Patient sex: F
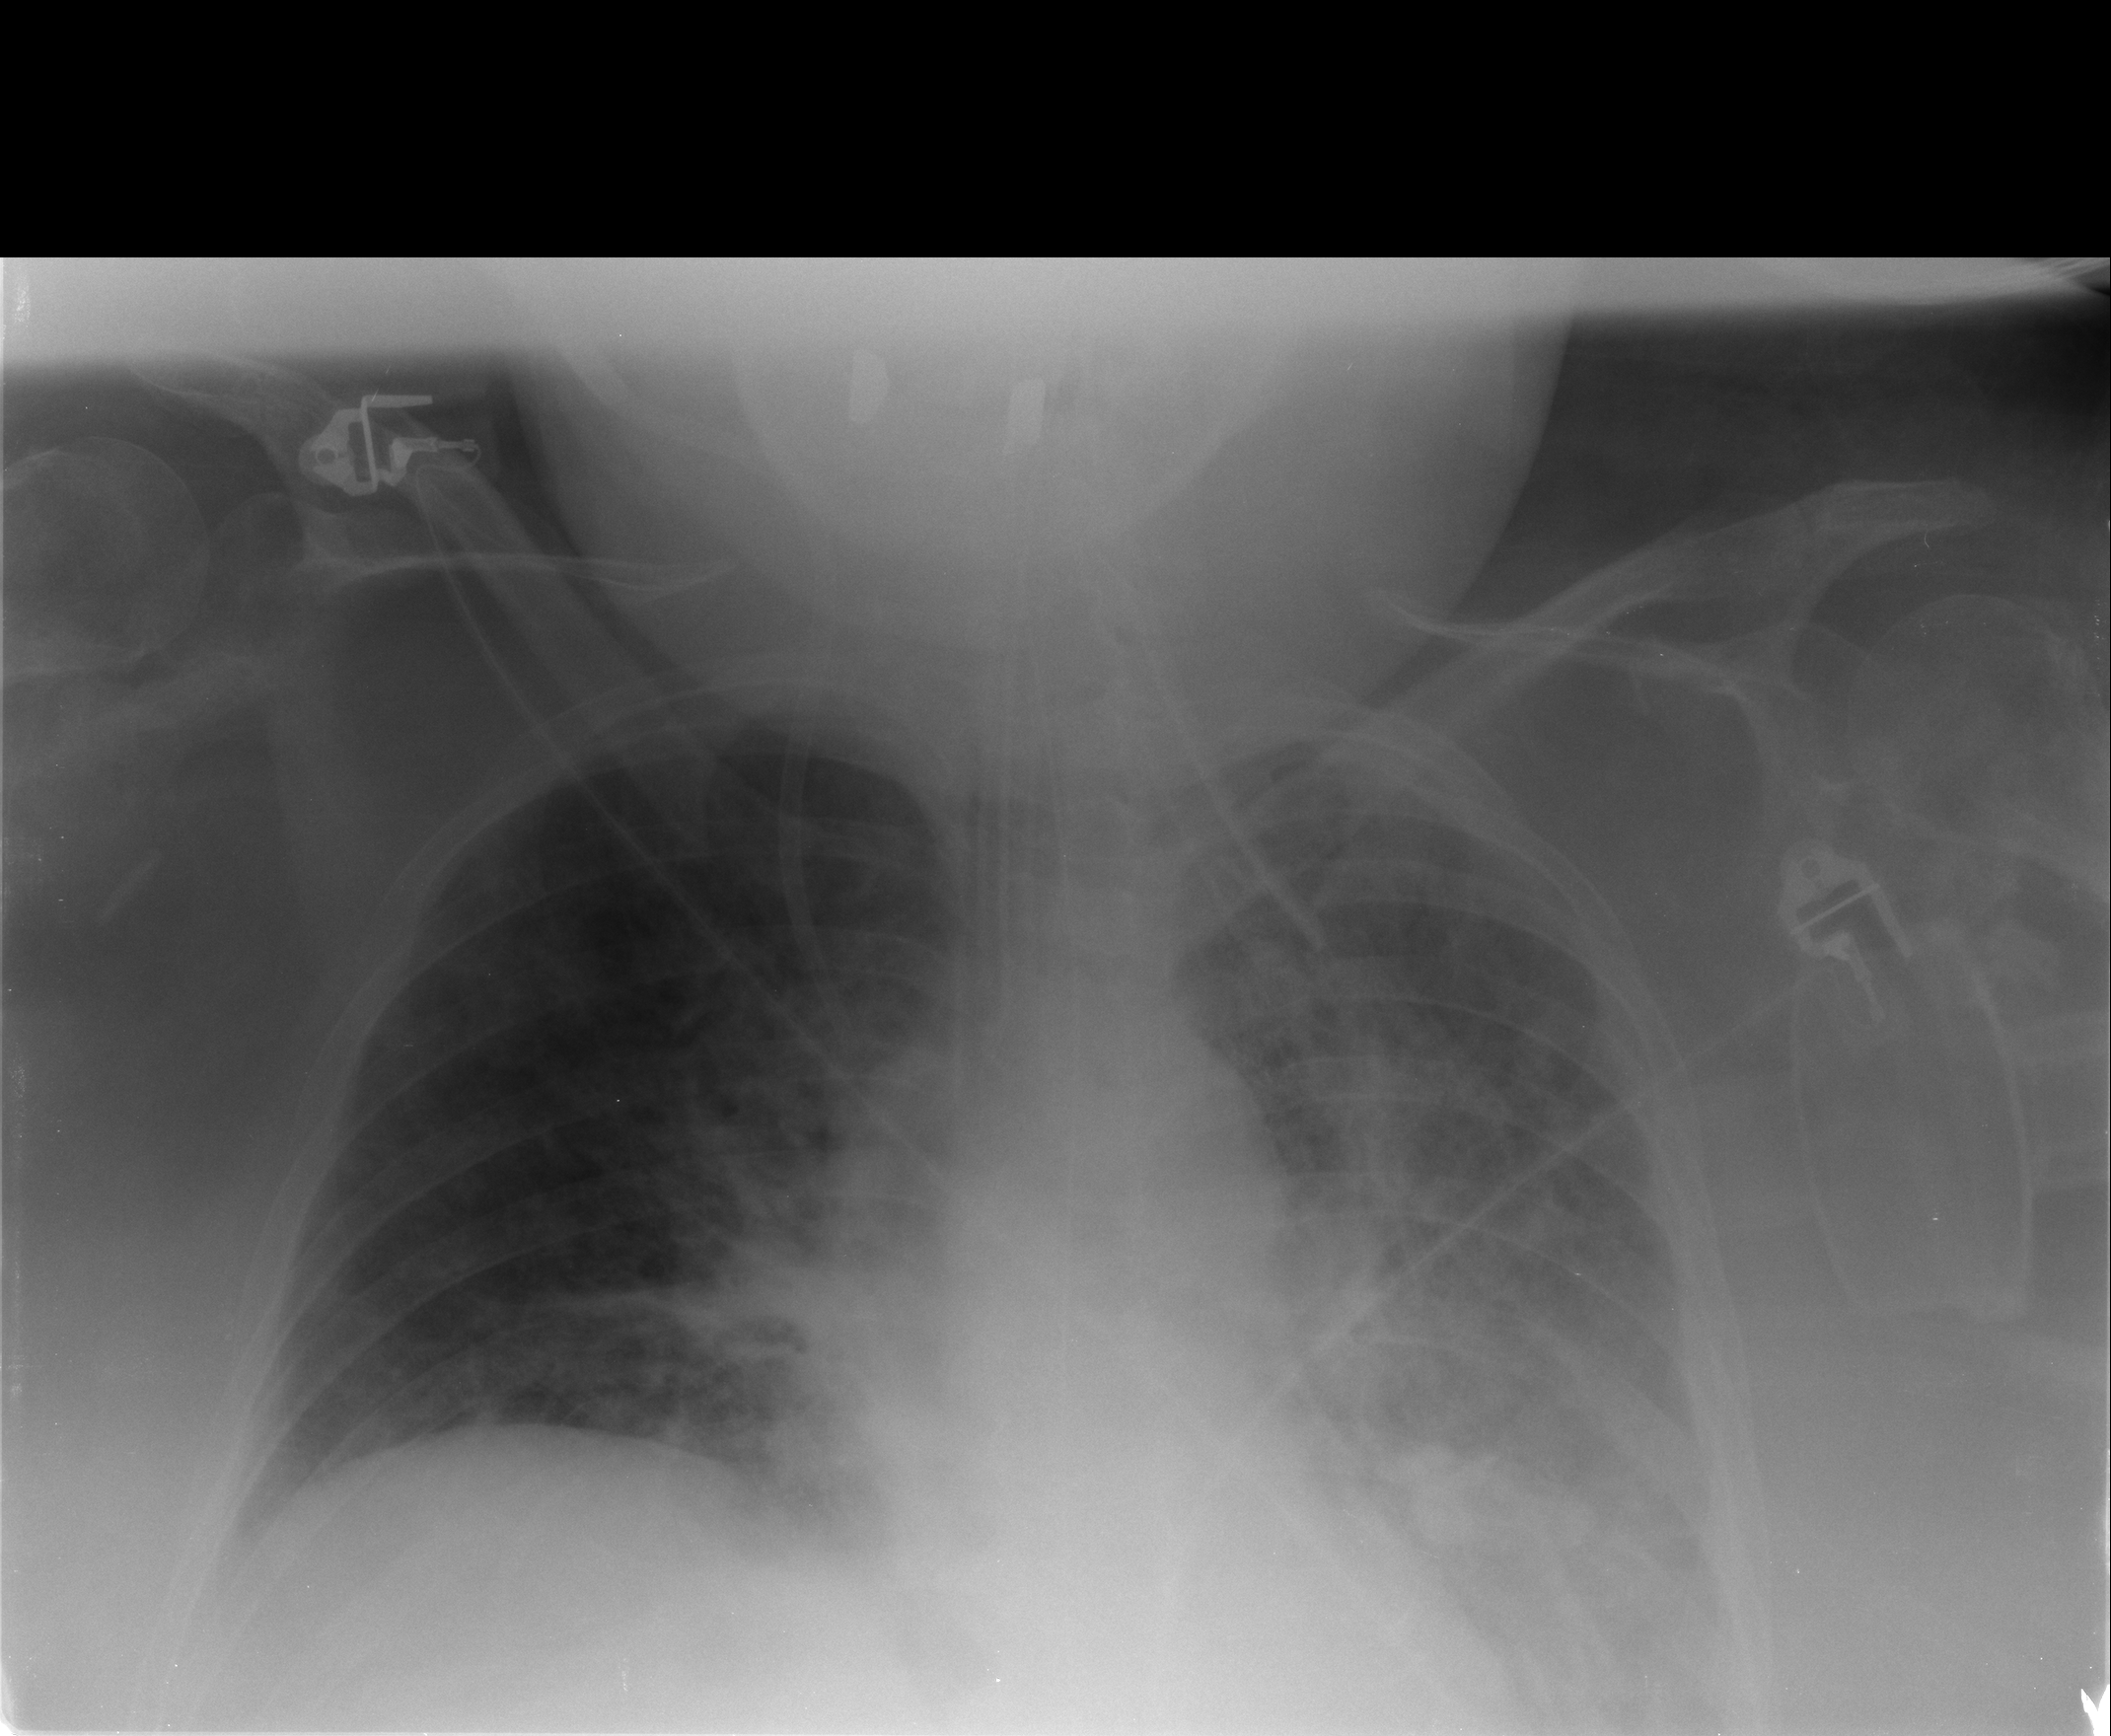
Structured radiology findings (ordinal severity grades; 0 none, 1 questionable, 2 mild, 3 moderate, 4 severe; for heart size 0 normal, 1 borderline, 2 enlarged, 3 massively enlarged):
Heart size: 0
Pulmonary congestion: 2
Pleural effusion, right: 0
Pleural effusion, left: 2
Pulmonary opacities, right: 2
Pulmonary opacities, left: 4
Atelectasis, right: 2
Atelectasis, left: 2